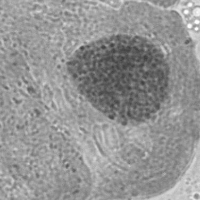
Label: prophase